Interaction volume radius: 5 \u00c5
Interaction volume height: 35 \u00c5
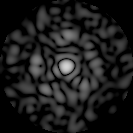
Disorder parameter: 0.8558